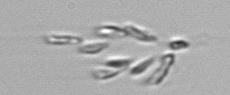
Label: Dinobryon